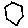
Label: hexagon